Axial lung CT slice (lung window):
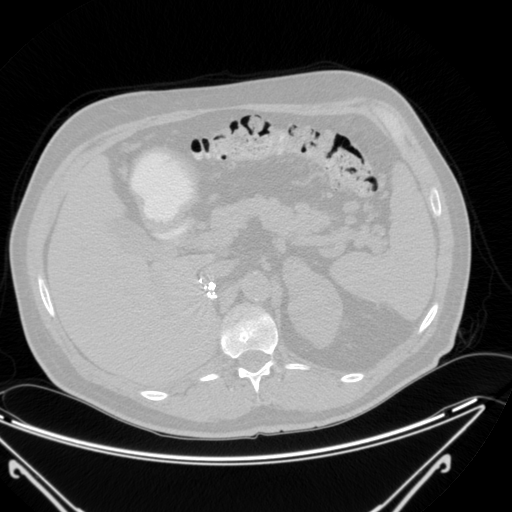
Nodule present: no